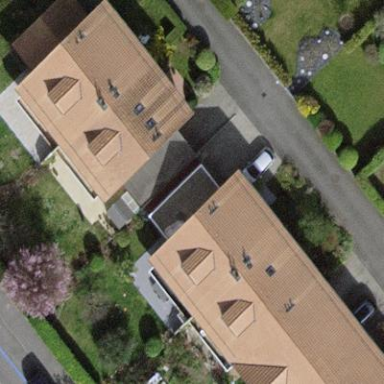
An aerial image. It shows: View of roof of building.